Field crop: maize
Growth stage: 1
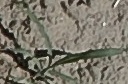
Species: sorghum